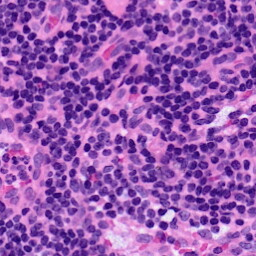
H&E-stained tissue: LymphNode